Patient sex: M
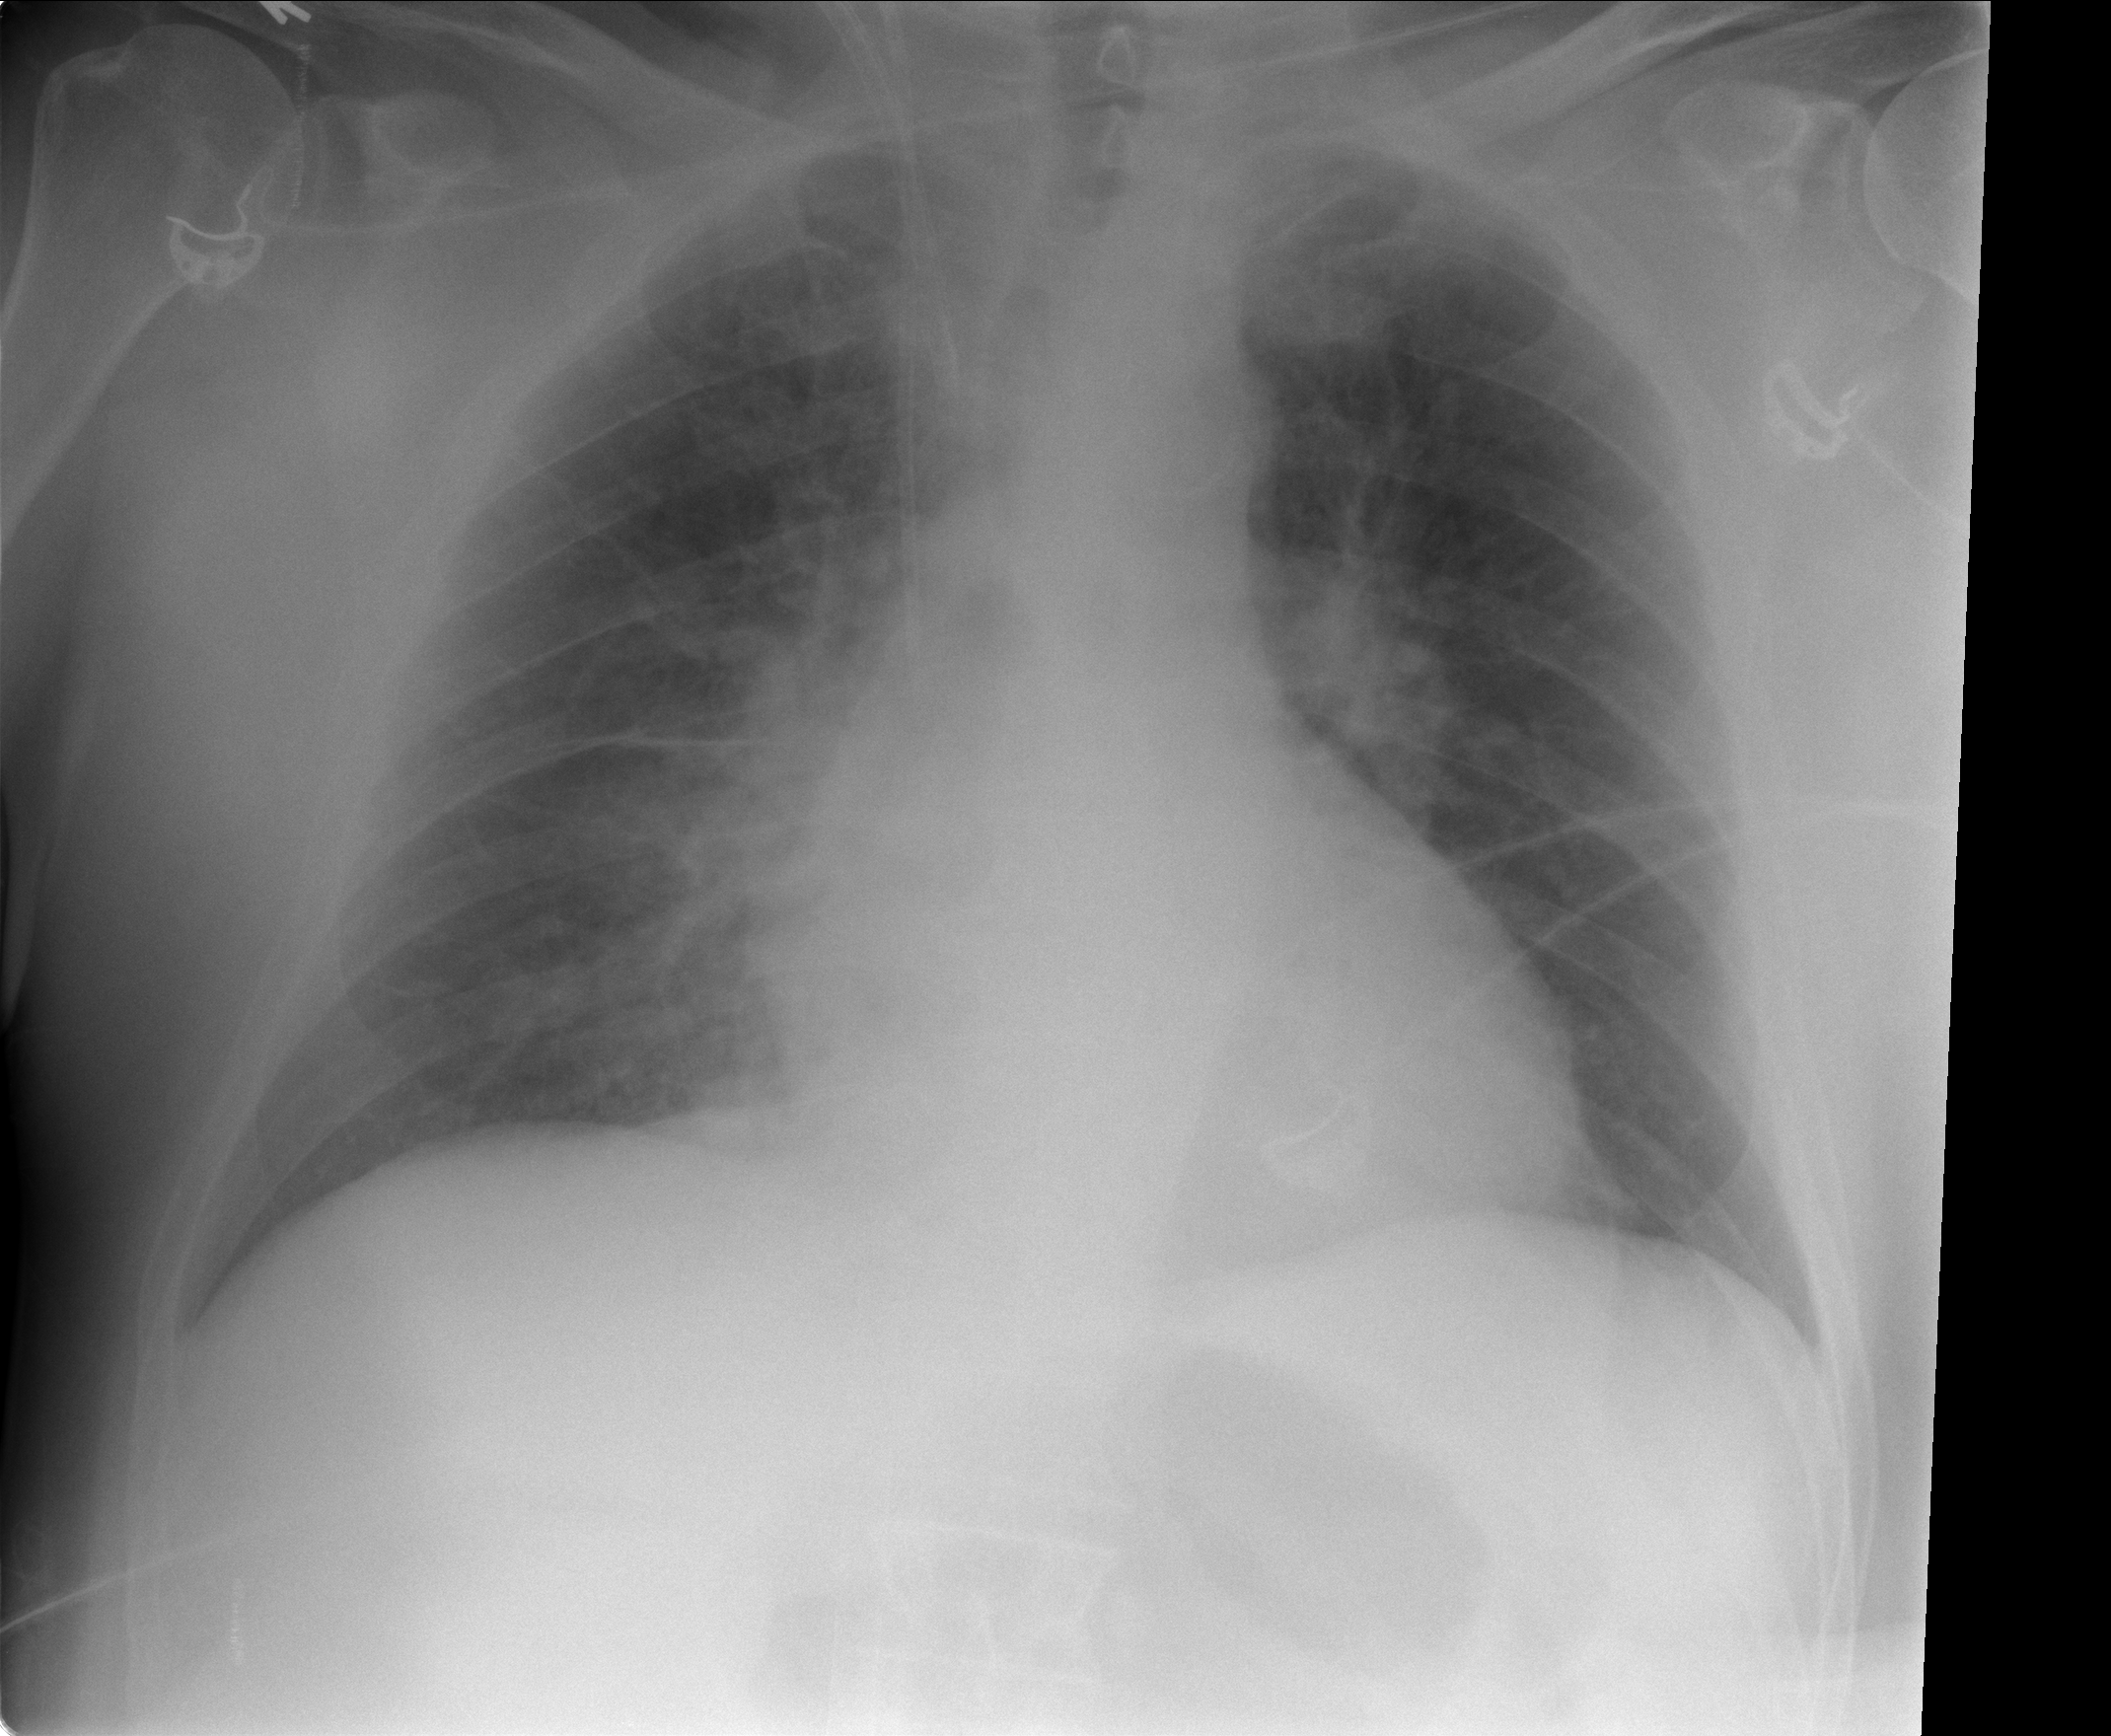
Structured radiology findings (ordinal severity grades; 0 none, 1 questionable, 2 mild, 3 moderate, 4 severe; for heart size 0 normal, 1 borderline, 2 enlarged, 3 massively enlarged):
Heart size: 1
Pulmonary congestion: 2
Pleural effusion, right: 0
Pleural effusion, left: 0
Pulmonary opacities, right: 0
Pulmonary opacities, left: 0
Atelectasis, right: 2
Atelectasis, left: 0